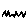
Label: zigzag